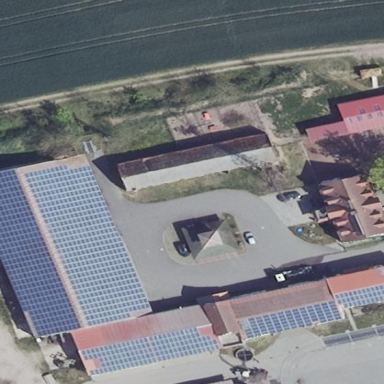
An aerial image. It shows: Building featuring small installation solar photovoltaic panel for electricity generation.